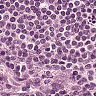
Metastatic tissue present: no